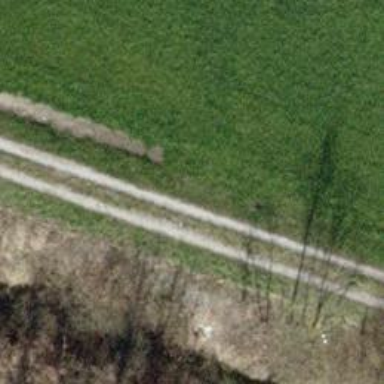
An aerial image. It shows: Grassy track with grade 5 track type.